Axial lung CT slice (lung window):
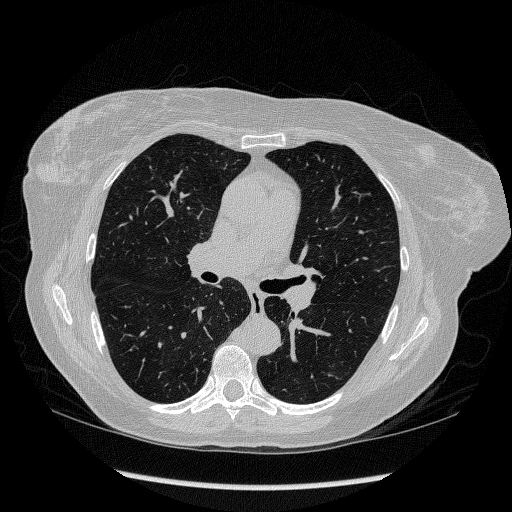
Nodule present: no